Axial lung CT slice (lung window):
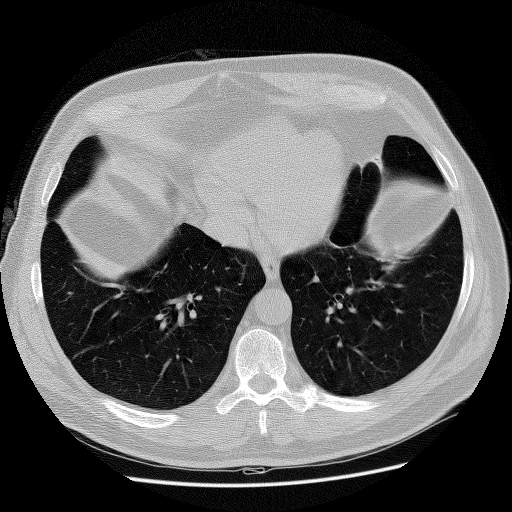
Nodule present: no